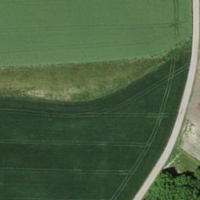
EUNIS habitat code: 25
Species observed at this site:
Grus grus